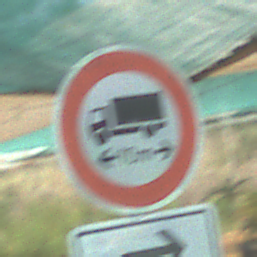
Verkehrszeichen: TatsaechlicheLaenge
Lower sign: RichtungsangabeDurchPfeile5
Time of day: MorningAfternoon
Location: Roofed (Special)
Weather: PartlyCloudy
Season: NotSpecified
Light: Natural